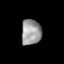
Tissue: lung
Cell type: Others
Senescence score: 0.2434
Nuclear area (px): 496
Mean DAPI intensity: 155.038